Aerial crown-view tile of a tropical tree (Barro Colorado Island, Panama), acquired 20250512:
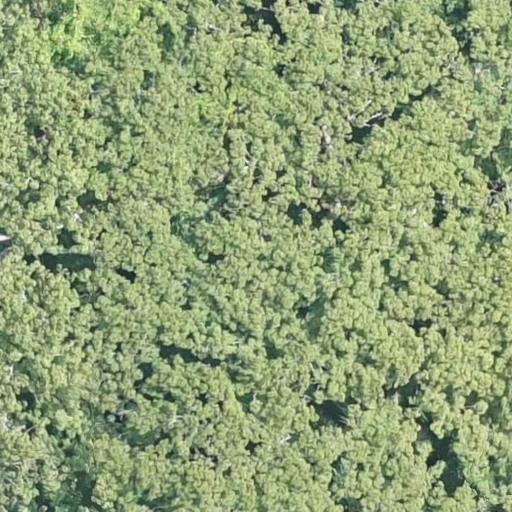
Species: Ceiba pentandra
GBIF accepted scientific name: Ceiba pentandra
Crown area: 945.186 m²